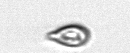
Label: Cryptophyta